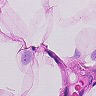
Metastatic tissue present: no